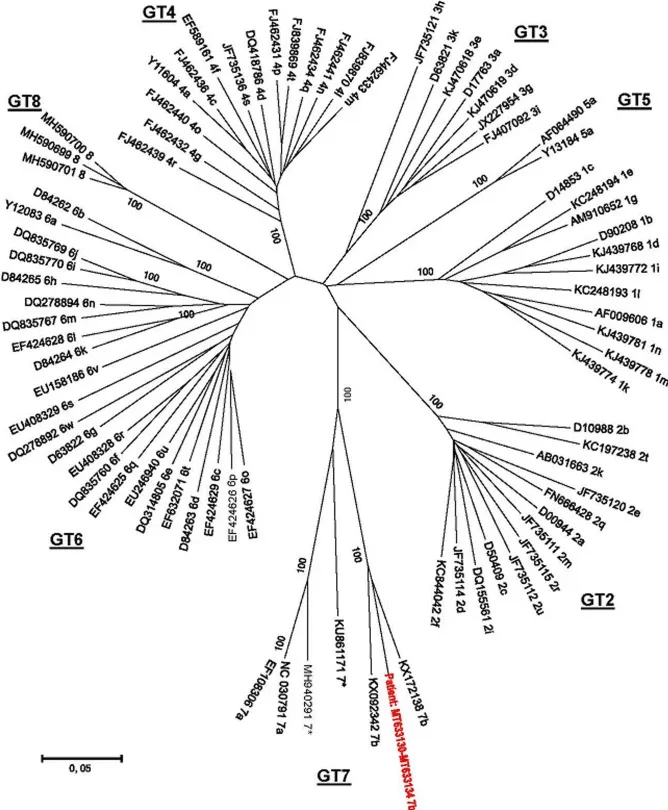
phylogenetic NS5B radial tree comparison of patient (in red) assigned as a novel genotype 7b variant.
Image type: chart (chart)